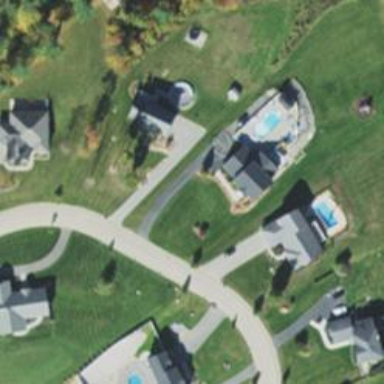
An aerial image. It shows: Residential driveway serving as service road.